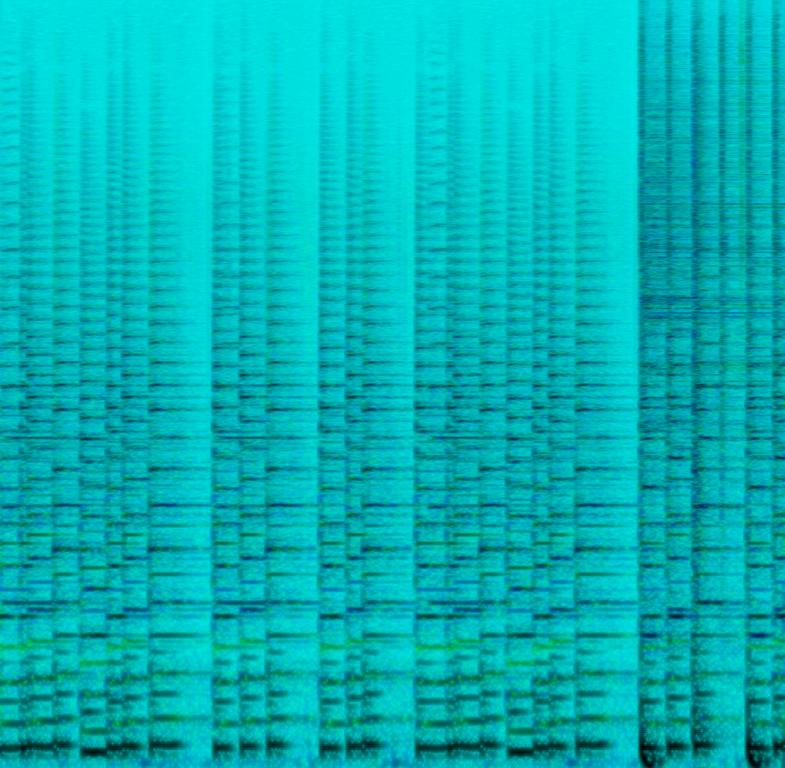
The song contains a flutesound, brass-section, e-bass and some lower register keys all playing the same funky and repetitive melody. The drums are holding a straight rhythm while the hits on the ride are played in a light swing. This song may be played at a rollerblade disco.